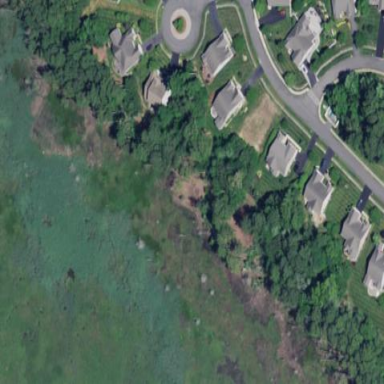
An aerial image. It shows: Marshy wetland area.